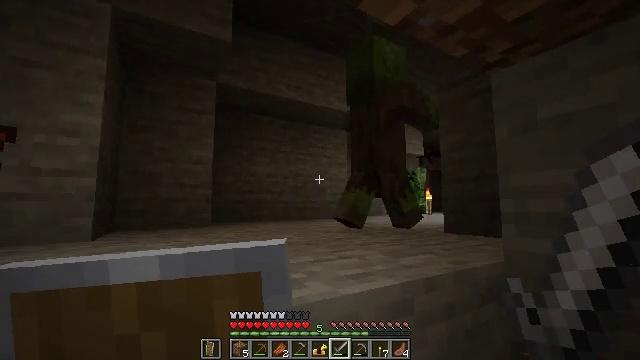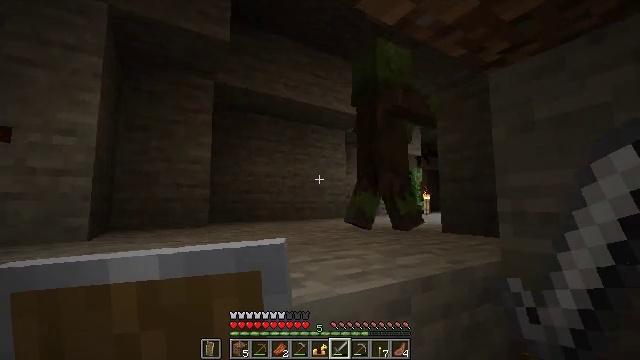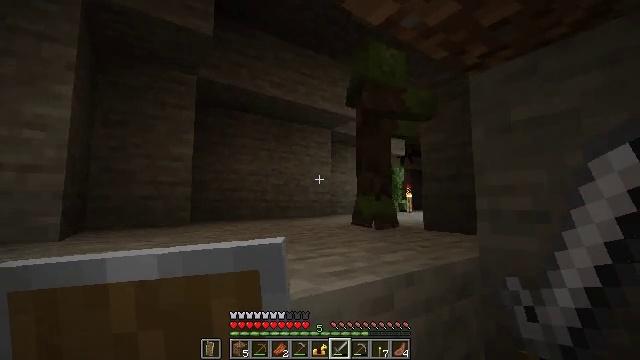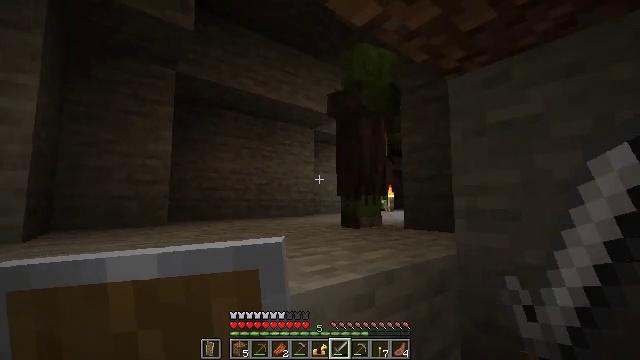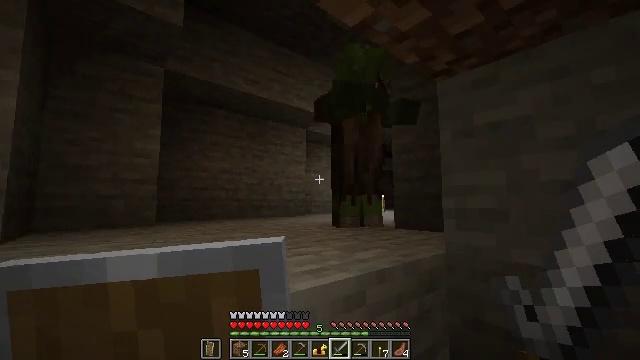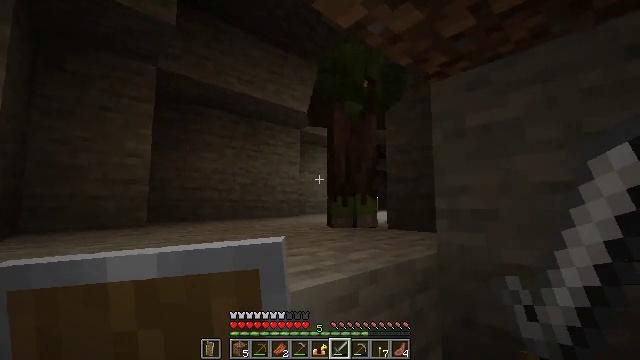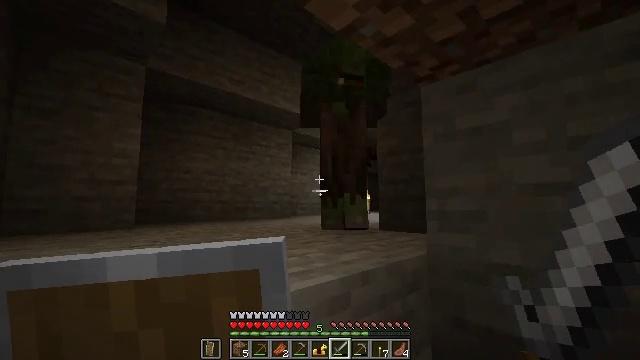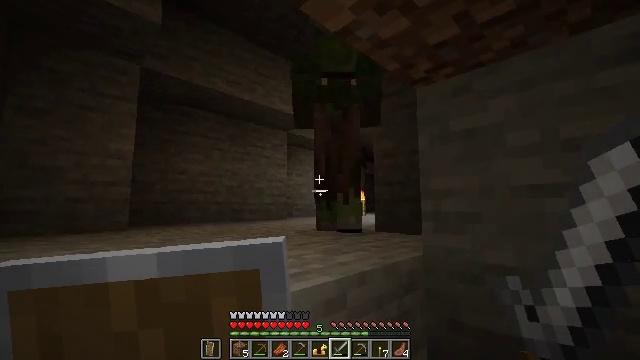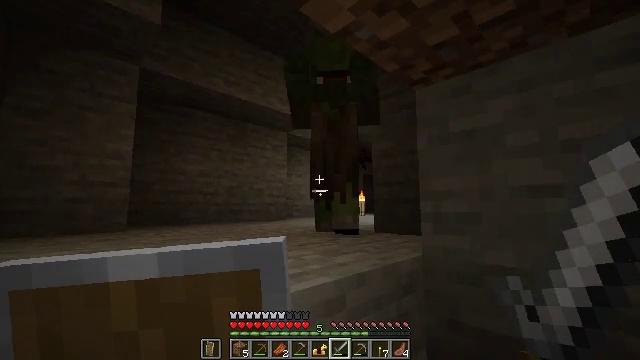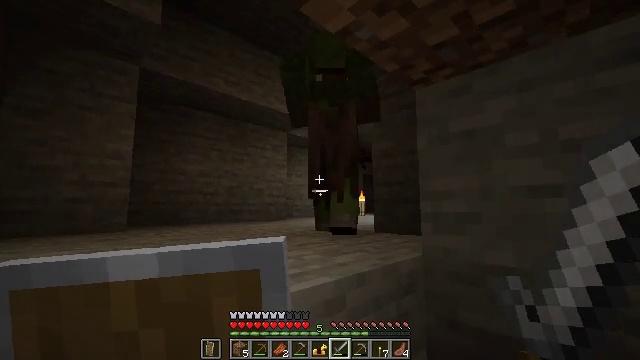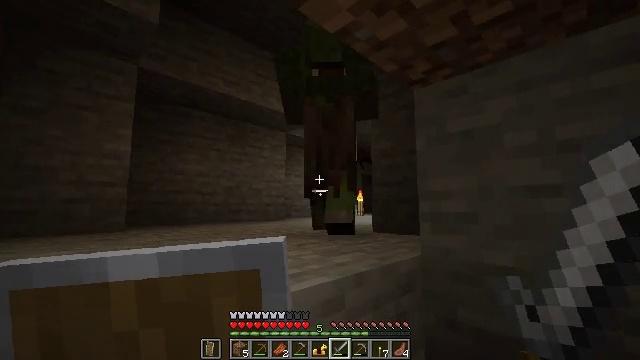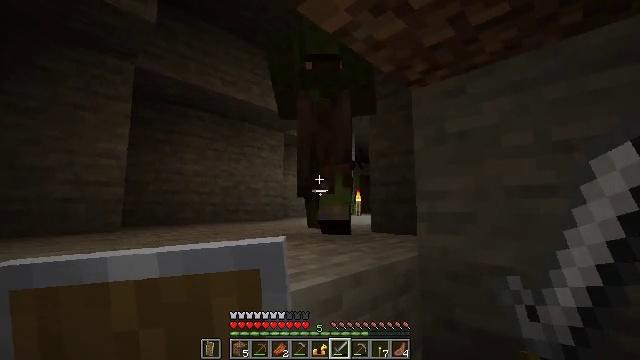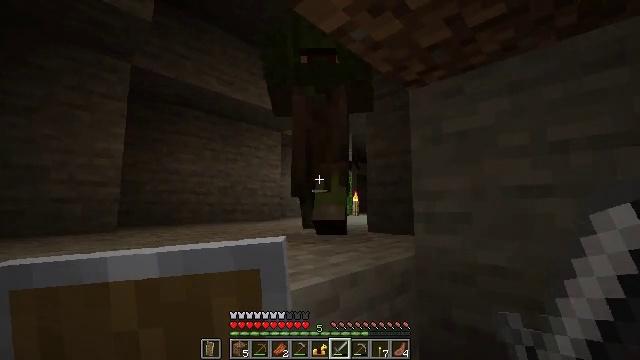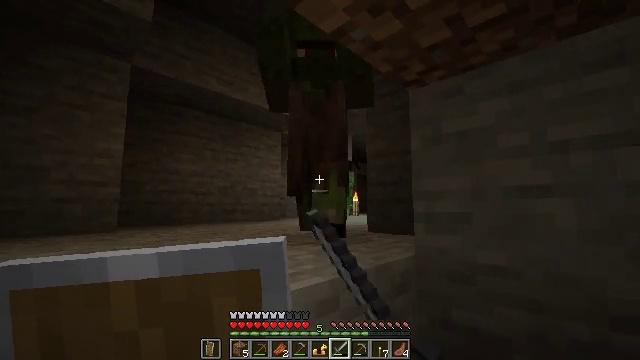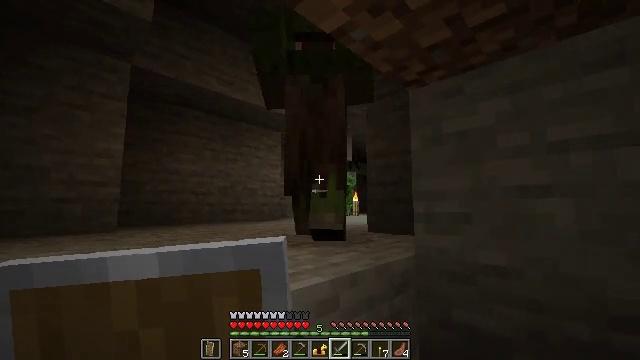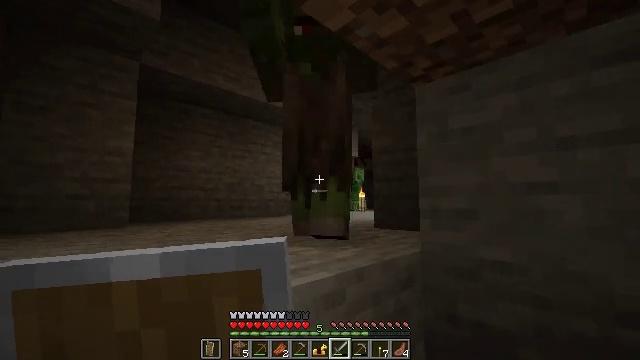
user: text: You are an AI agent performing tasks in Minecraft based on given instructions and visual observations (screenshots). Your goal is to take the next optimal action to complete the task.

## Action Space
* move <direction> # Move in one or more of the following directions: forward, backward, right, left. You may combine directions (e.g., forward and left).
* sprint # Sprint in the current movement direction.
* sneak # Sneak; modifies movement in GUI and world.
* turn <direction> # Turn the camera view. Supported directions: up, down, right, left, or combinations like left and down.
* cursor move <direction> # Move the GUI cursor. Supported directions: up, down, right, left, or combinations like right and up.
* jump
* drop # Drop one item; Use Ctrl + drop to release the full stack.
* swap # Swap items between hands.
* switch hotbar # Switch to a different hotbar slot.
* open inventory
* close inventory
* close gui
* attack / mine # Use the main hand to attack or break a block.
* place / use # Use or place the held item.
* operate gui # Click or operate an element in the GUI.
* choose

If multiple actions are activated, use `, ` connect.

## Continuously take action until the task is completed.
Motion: motion action
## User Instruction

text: Kill undead mobs.
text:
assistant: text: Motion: sneak
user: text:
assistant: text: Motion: sneak, turn right
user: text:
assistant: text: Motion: sneak, turn right
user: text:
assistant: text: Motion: sneak, turn right
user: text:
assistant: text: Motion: sneak, turn right
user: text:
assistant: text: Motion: sneak, turn right
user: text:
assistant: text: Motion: sneak
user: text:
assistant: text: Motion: sneak
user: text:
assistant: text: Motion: sneak
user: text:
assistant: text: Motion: sneak
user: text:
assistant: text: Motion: sneak
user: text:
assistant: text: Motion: sneak, attack / mine
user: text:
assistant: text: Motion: sneak, attack / mine
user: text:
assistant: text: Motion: sneak, attack / mine
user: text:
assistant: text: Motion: move back, sneak, turn left, attack / mine
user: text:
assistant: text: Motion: move back, sneak, turn left and down
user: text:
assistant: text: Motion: sneak